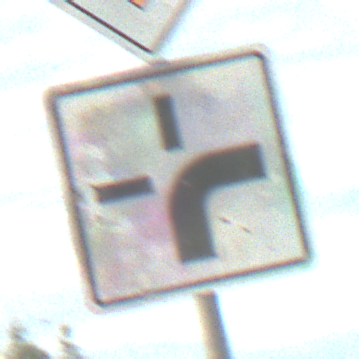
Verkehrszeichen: VerlaufVorfahrtsstrasse3
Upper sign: Vorfahrtsstrasse
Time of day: SunriseSunset
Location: Outdoor (RoadRail)
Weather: PartlyCloudy
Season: NotSpecified
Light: Natural